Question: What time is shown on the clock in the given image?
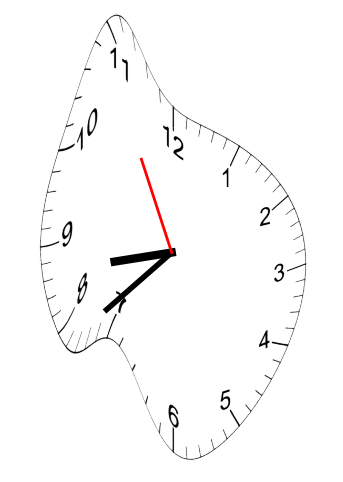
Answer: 08:37:55